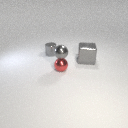
small gray metal cylinder to the left of small red metal sphere